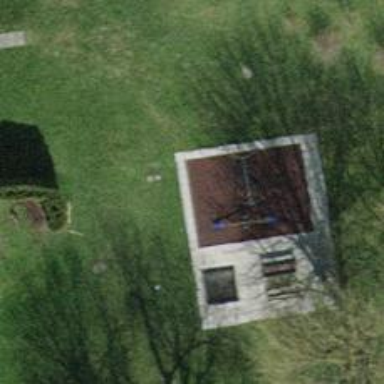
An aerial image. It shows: Playground featuring swings.